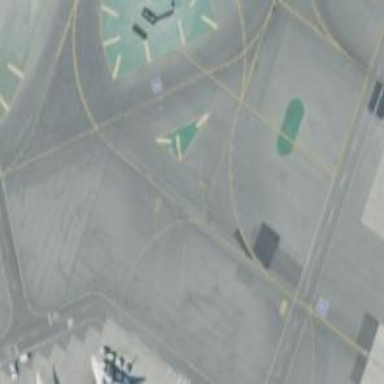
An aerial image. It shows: Asphalt taxiway in the airport.